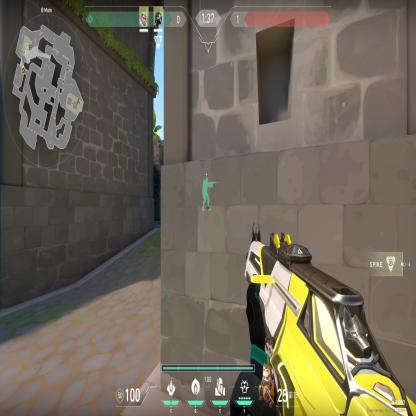
Label: teammate